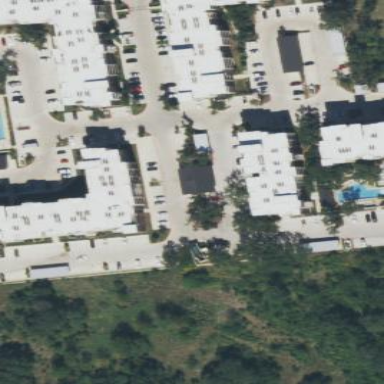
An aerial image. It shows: Residential area with apartments.